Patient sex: M
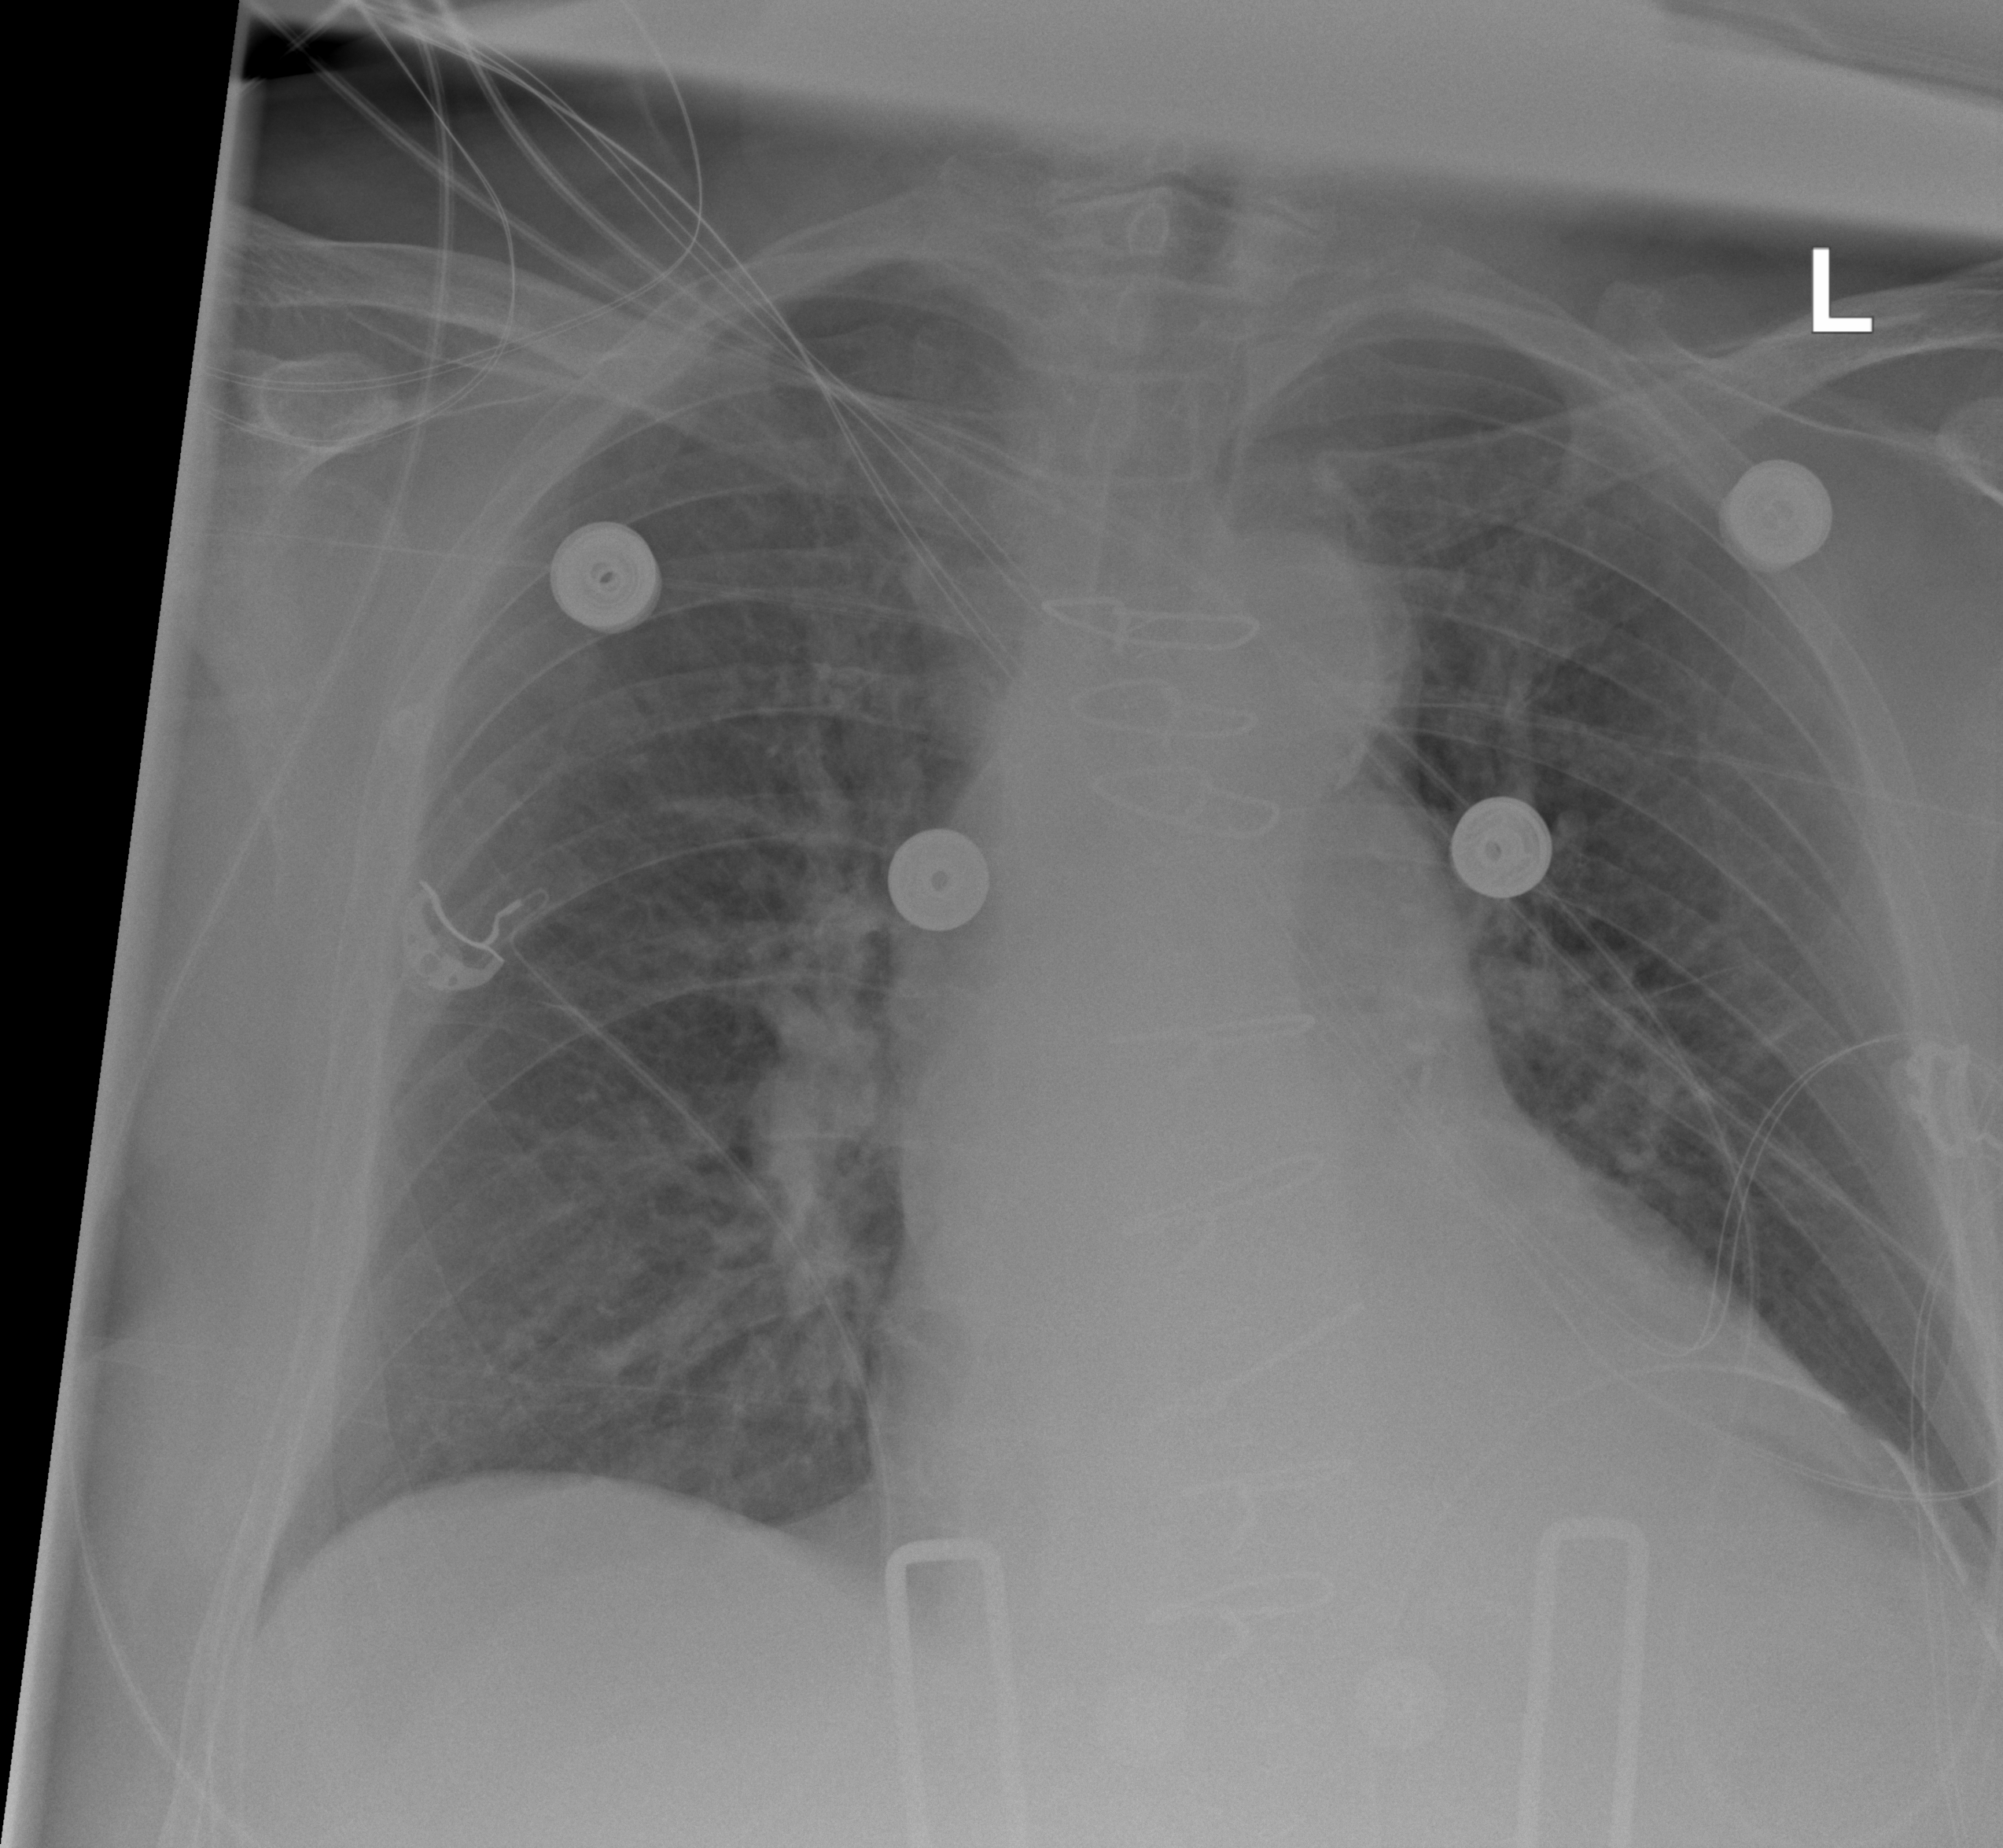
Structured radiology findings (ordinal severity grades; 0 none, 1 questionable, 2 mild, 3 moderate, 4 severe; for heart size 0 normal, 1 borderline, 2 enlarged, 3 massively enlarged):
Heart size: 2
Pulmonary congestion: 2
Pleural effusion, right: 0
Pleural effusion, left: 0
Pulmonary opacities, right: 0
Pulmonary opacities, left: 0
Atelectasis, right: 2
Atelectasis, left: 2